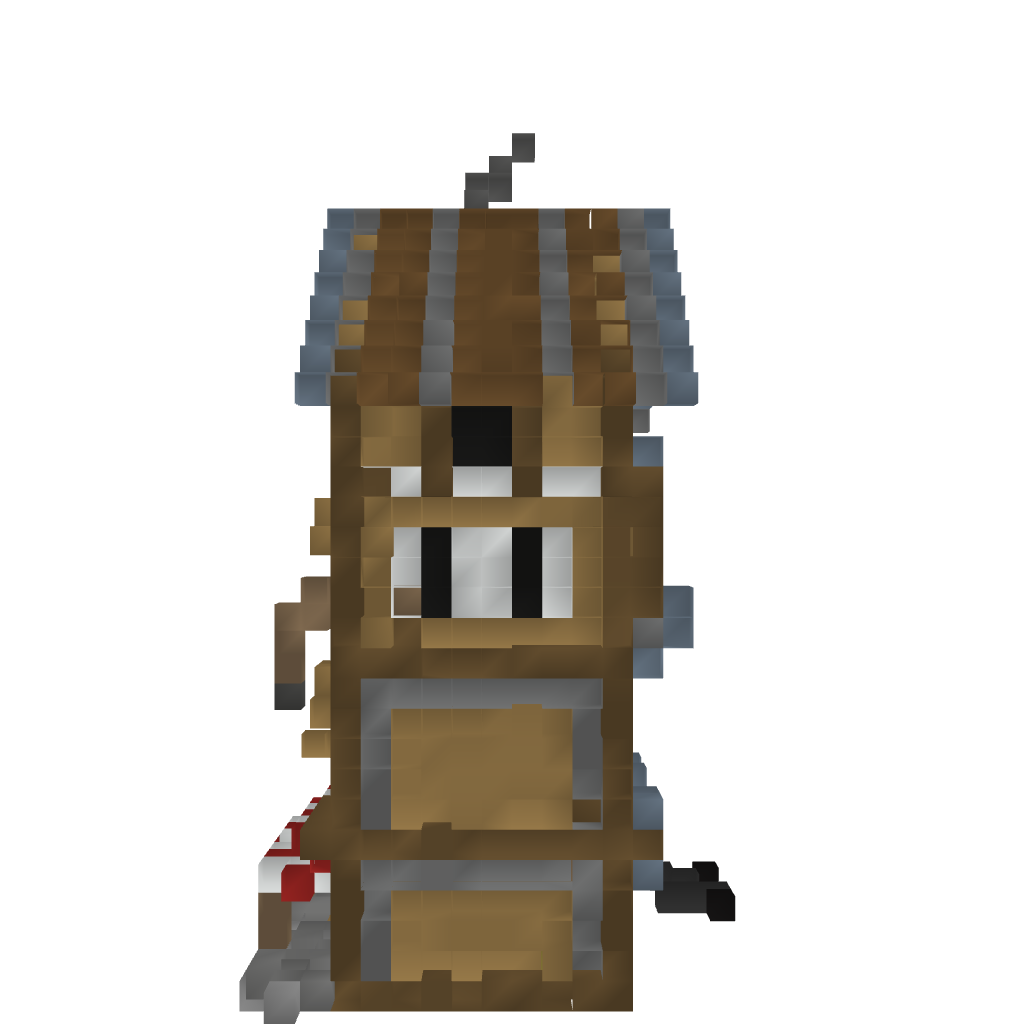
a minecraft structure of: rustic inn